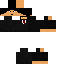
A male human skin with dark skin, wearing brown bald dressed in a black suit and black pants, featuring a closed mouth.